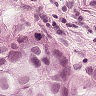
Metastatic tissue present: yes